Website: lowes
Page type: delivery-shipping
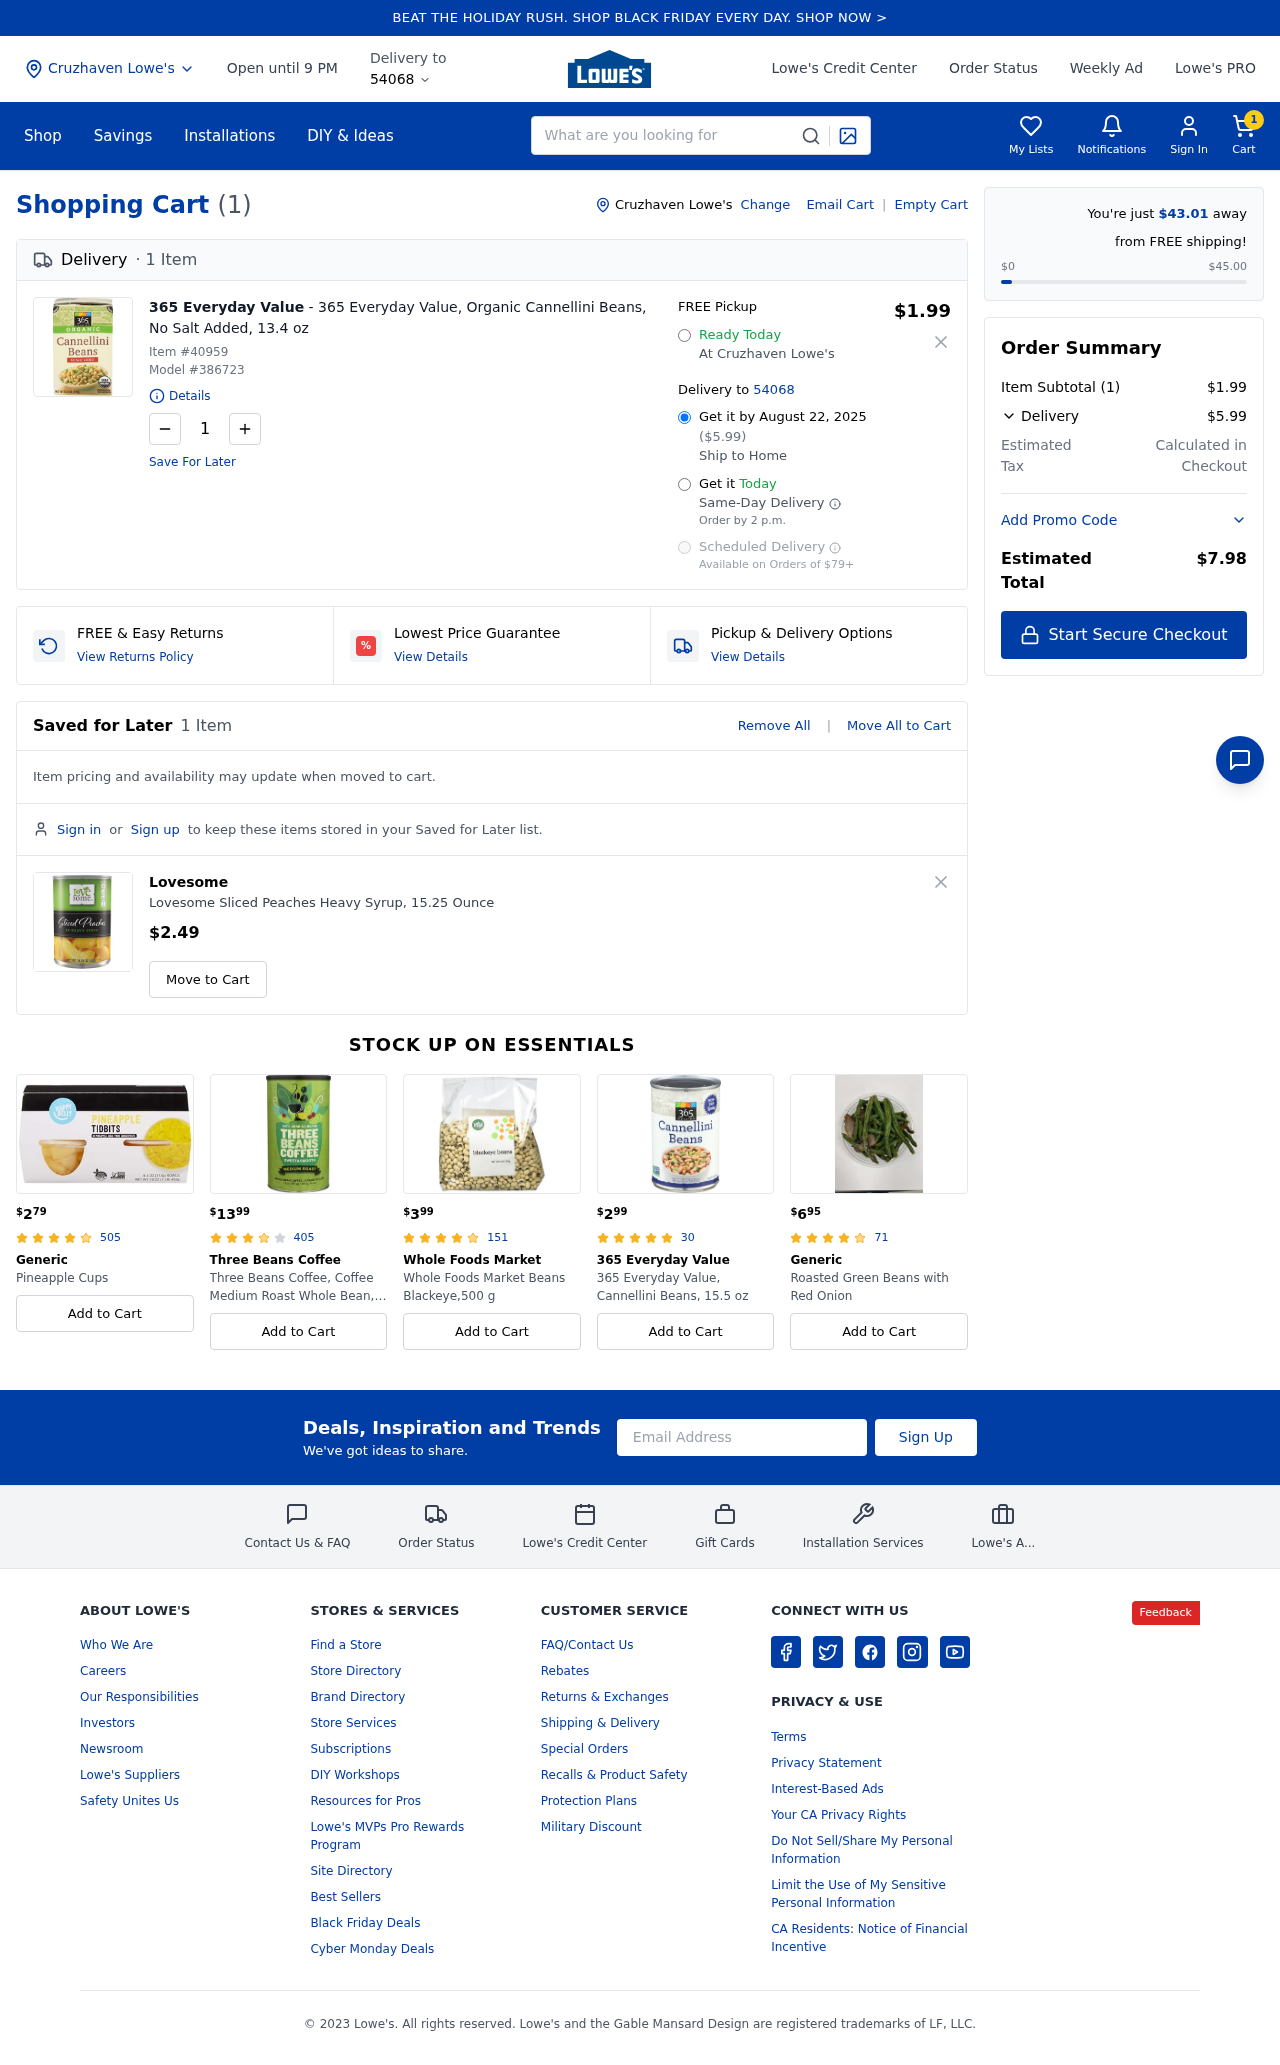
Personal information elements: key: PII_CITY
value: Cruzhaven
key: PII_EMAIL
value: crystal_lewis@gmail.com
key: PII_POSTCODE
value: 54068
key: PII_CITY2
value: Cruzhaven
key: PII_CITY3
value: Cruzhaven
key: PII_POSTCODE2
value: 54068
Product elements: key: PRODUCT1_BRAND
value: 365 Everyday Value
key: PRODUCT1_NAME
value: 365 Everyday Value, Organic Cannellini Beans, No Salt Added, 13.4 oz
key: PRODUCT1_PRICE
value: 1.99
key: PRODUCT1_QUANTITY
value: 1
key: PRODUCT2_BRAND
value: Lovesome
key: PRODUCT2_NAME
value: Lovesome Sliced Peaches Heavy Syrup, 15.25 Ounce
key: PRODUCT2_PRICE
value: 2.49
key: PRODUCT1_ITEM_NUMBER
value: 40959
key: PRODUCT1_MODEL_NUMBER
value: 386723
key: PRODUCT3_PRICE
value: $279
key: PRODUCT3_NUM_RATINGS
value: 505
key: PRODUCT3_BRAND
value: Generic
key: PRODUCT3_NAME
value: Pineapple Cups
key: PRODUCT4_PRICE
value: $1399
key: PRODUCT4_NUM_RATINGS
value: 405
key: PRODUCT4_BRAND
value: Three Beans Coffee
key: PRODUCT4_NAME
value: Three Beans Coffee, Coffee Medium Roast Whole Bean, 14 Ounce
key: PRODUCT5_PRICE
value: $399
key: PRODUCT5_NUM_RATINGS
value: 151
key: PRODUCT5_BRAND
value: Whole Foods Market
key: PRODUCT5_NAME
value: Whole Foods Market Beans Blackeye,500 g
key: PRODUCT6_PRICE
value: $299
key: PRODUCT6_NUM_RATINGS
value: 30
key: PRODUCT6_BRAND
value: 365 Everyday Value
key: PRODUCT6_NAME
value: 365 Everyday Value, Cannellini Beans, 15.5 oz
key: PRODUCT7_PRICE
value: $695
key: PRODUCT7_NUM_RATINGS
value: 71
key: PRODUCT7_BRAND
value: Generic
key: PRODUCT7_NAME
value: Roasted Green Beans with Red Onion
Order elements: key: ORDER_NUM_ITEMS
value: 1
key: ORDER_DELIVERY_DATE
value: August 22, 2025
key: ORDER_SHIPPING_COST
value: $5.99
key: AWAY_FROM_FREE_SHIPPING
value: $43.01
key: ORDER_SUBTOTAL
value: $1.99
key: ORDER_TOTAL
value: $7.98
Search elements: key: HEADER_SEARCH
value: What are you looking for